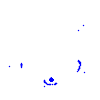
Particle: electron